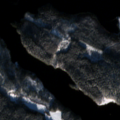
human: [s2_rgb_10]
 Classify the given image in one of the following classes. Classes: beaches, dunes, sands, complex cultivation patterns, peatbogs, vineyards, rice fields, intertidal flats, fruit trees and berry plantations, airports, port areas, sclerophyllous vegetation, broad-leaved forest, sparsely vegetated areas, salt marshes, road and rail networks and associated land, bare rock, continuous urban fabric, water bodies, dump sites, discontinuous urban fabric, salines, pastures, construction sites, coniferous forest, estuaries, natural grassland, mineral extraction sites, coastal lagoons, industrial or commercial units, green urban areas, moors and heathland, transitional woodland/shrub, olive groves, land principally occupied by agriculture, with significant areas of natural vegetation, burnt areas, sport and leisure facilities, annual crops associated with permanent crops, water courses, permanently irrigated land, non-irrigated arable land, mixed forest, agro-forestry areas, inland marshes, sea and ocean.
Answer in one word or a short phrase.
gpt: land principally occupied by agriculture, with significant areas of natural vegetation, coniferous forest, mixed forest, water bodies